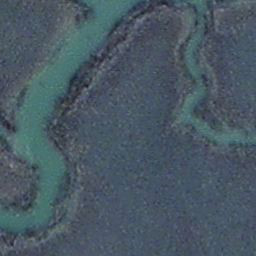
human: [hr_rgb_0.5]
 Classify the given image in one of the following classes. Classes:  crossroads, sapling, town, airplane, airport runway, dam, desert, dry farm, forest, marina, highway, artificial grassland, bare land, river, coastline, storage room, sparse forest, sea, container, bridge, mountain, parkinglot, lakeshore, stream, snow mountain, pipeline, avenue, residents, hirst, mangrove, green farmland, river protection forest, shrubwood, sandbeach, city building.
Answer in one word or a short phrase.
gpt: stream